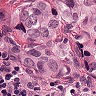
Metastatic tissue present: yes